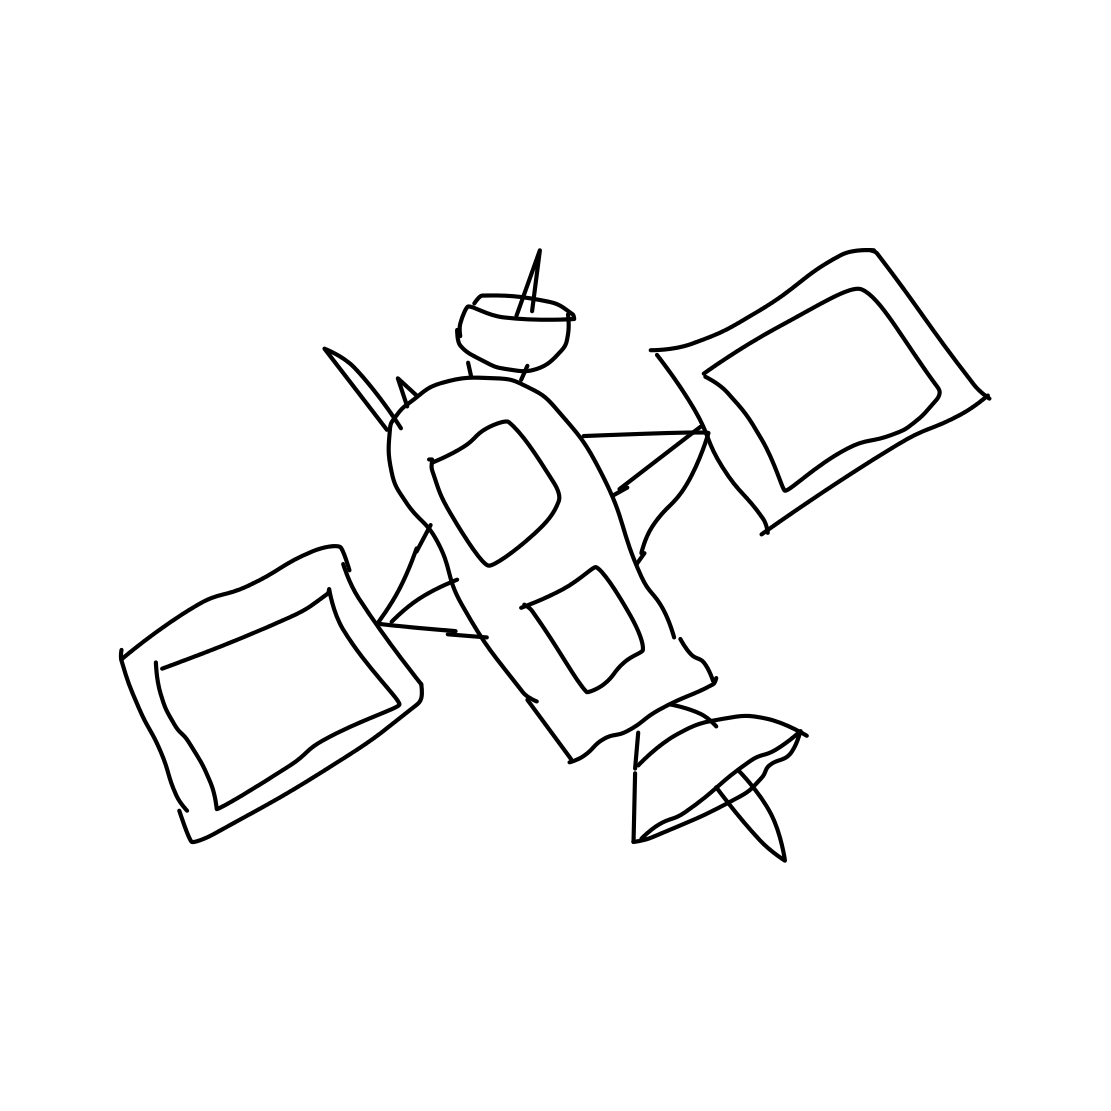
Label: satellite